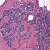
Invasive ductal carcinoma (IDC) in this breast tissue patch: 1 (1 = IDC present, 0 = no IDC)